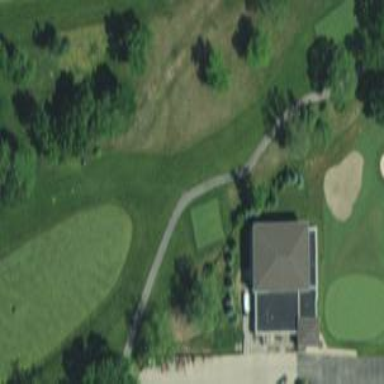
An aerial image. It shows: Path for golf carts.